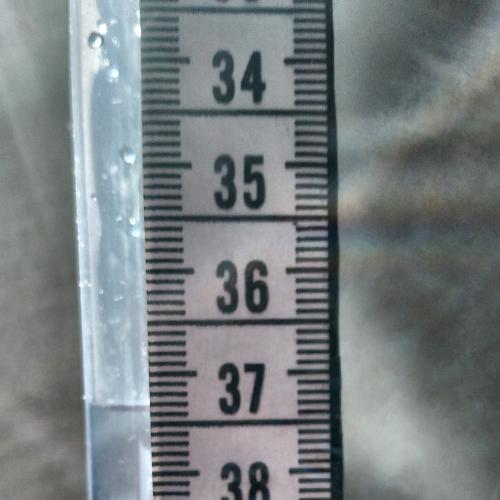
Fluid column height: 37.3 cm